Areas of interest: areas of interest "Bank"
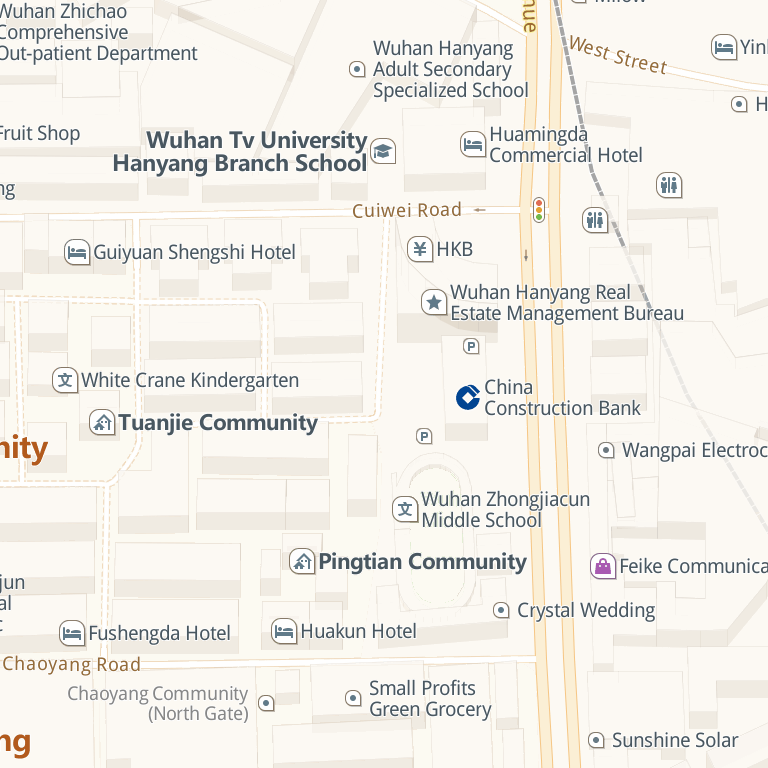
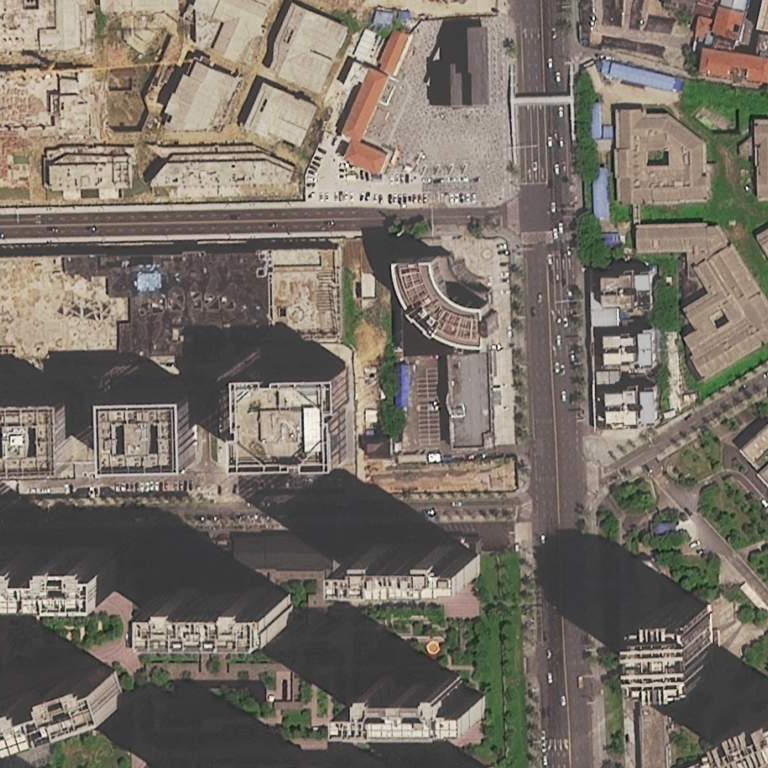